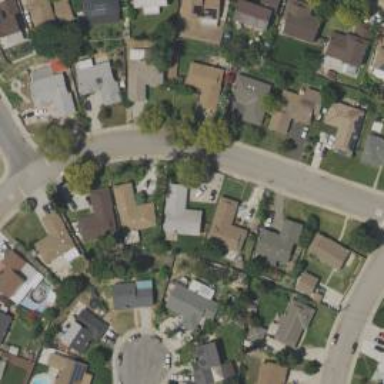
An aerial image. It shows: Residential road.